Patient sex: M
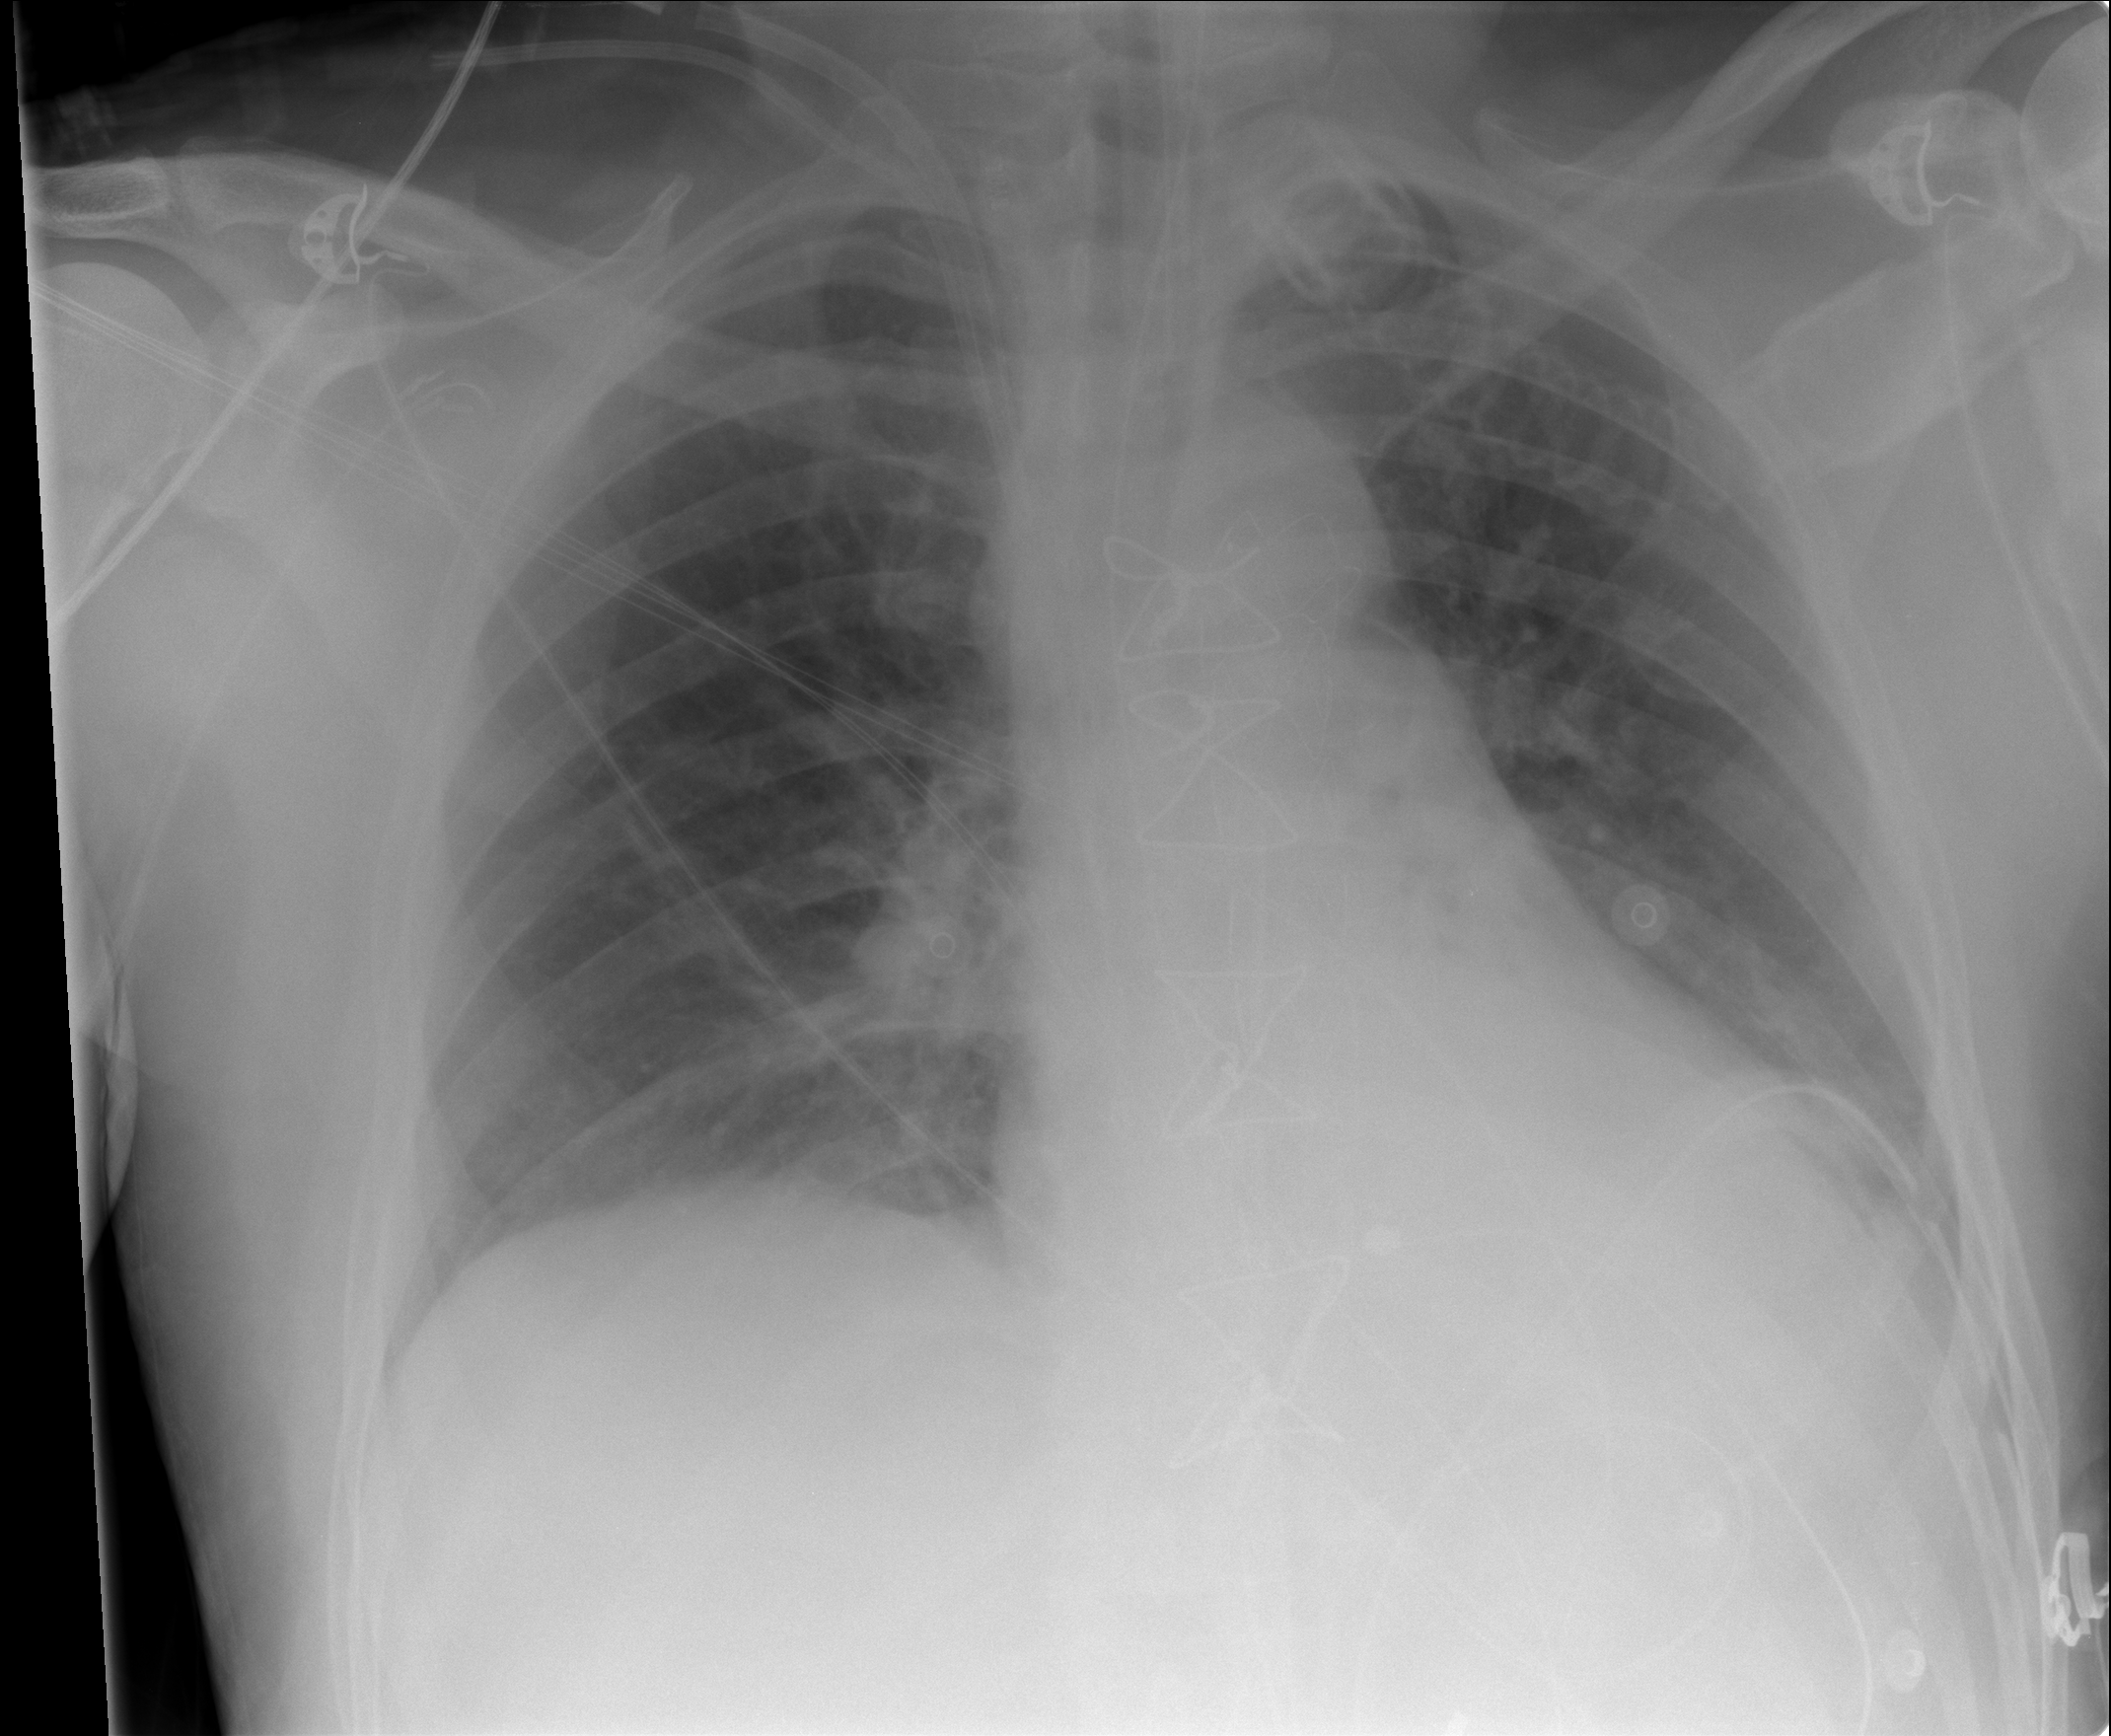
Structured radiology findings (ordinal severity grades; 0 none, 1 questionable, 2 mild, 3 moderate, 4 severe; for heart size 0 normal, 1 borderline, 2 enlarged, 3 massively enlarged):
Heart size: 1
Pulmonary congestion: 1
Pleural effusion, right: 0
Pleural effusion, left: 1
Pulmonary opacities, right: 0
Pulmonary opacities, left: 0
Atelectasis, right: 2
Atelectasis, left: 0